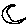
Label: moon